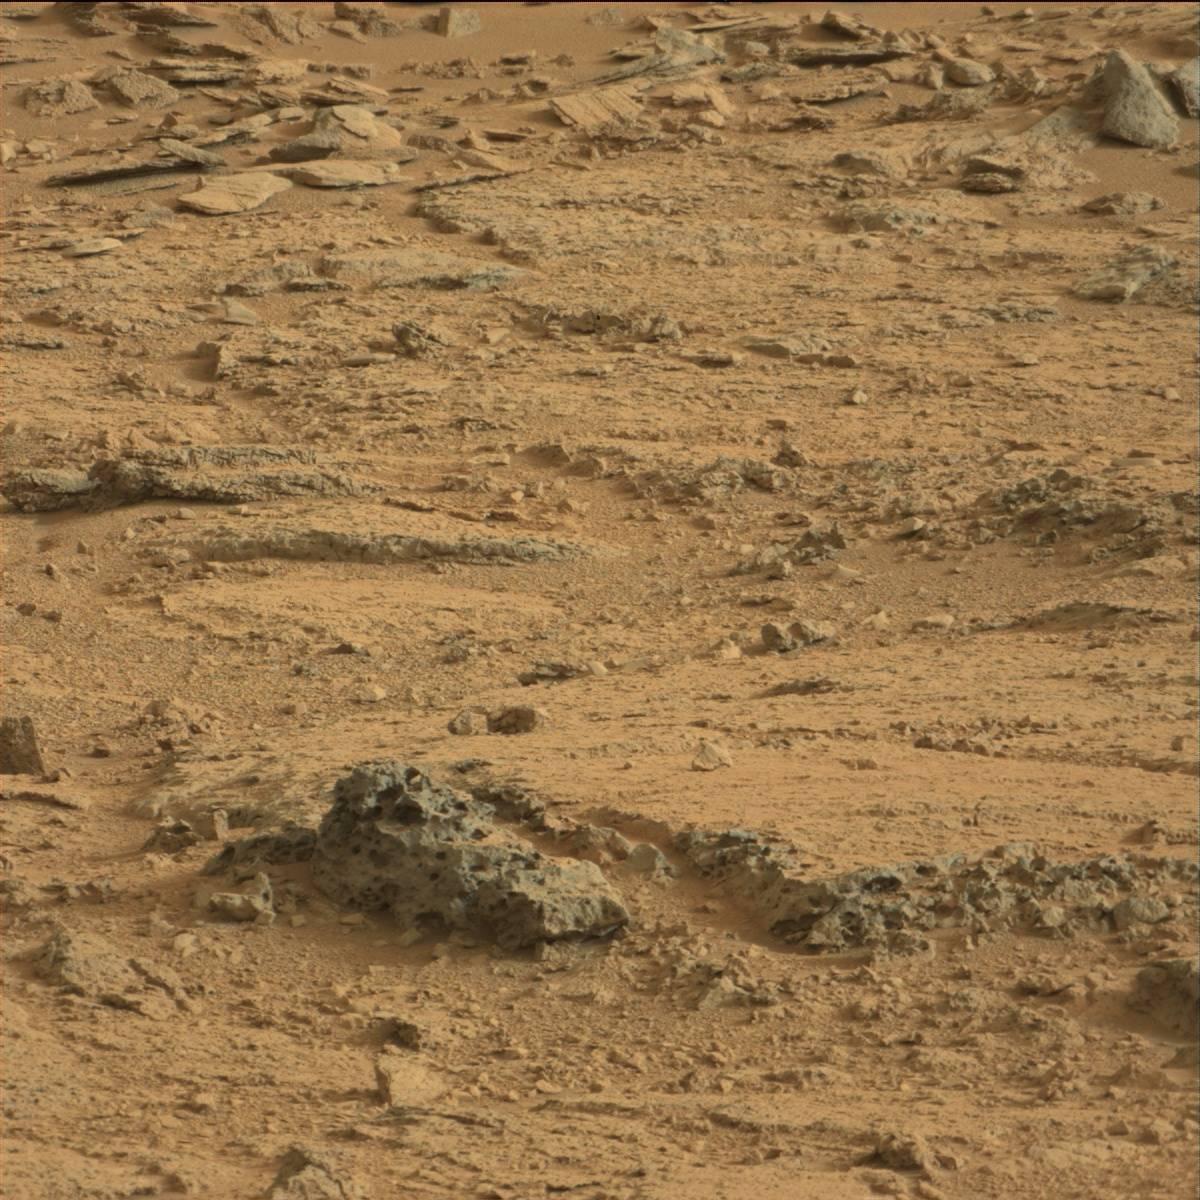
Terrain classes present: Bedrock, Rock, Sand / Soil